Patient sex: F
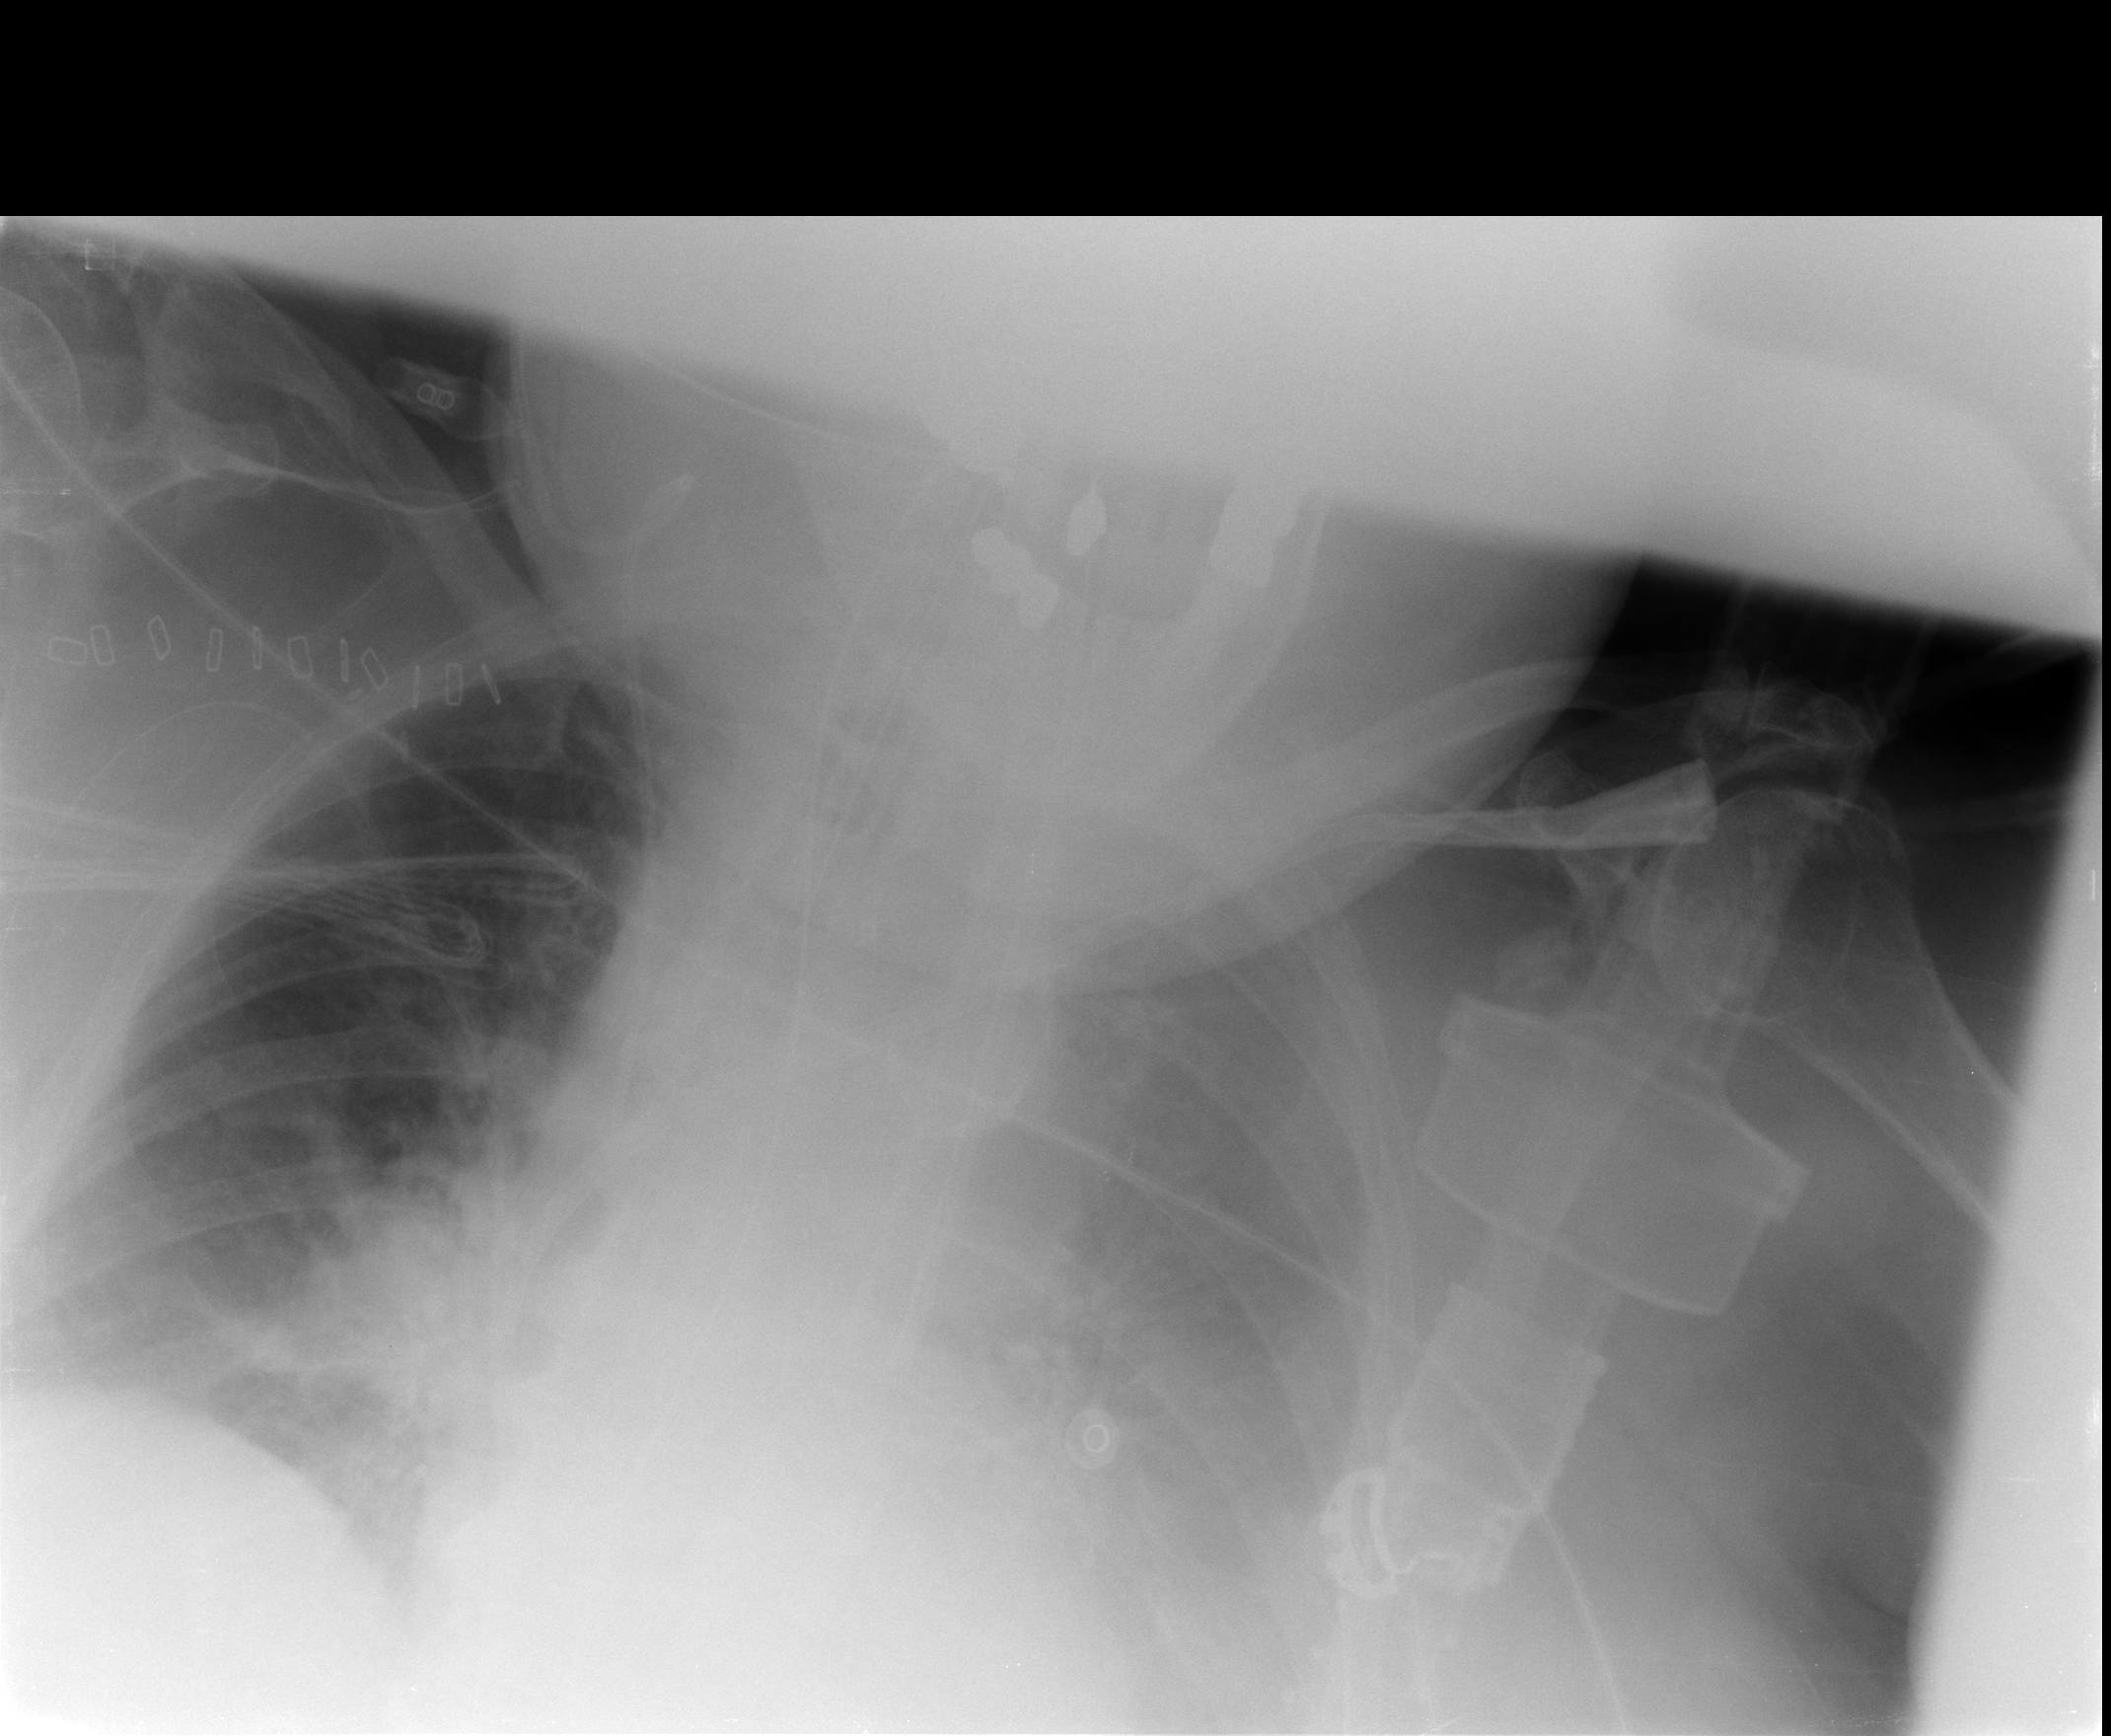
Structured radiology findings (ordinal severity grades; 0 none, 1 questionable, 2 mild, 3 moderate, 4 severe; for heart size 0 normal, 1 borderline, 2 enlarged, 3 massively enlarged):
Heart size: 0
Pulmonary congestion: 0
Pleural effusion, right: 0
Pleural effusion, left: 2
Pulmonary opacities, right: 0
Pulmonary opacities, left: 0
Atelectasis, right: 0
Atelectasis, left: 0